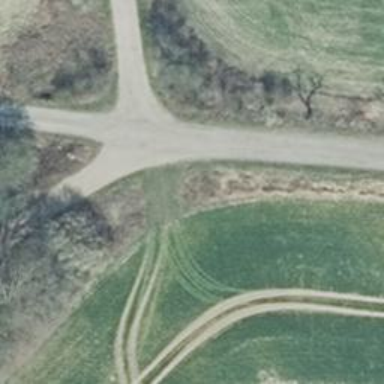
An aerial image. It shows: Pebblestone track with grade3 tracktype.